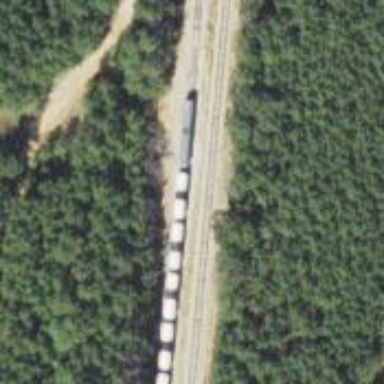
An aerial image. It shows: Rail spur service.